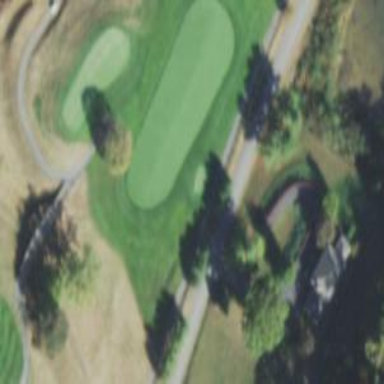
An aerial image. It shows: Grassy area designated as golf fairway.